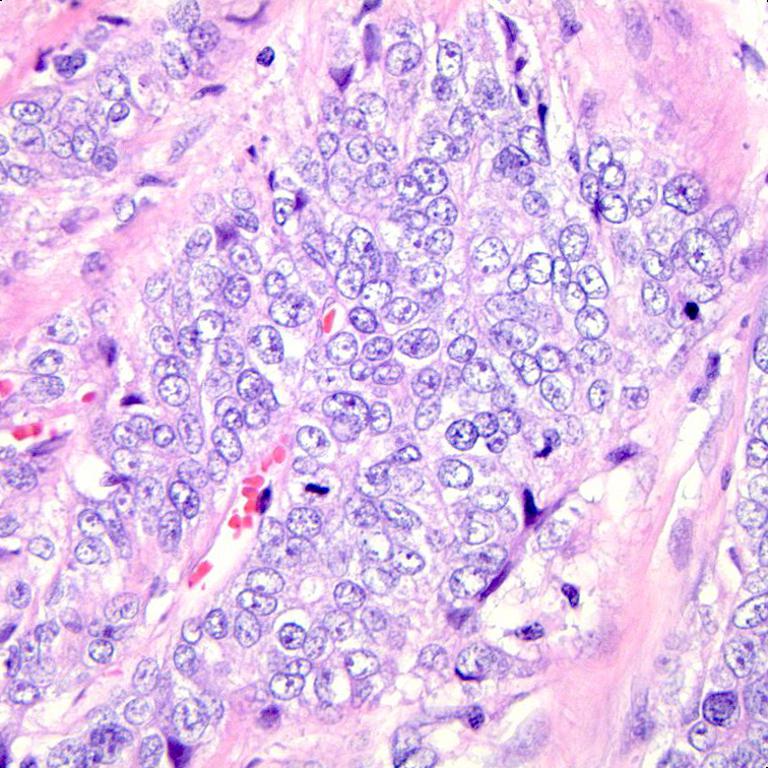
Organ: colon
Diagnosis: adenocarcinomas